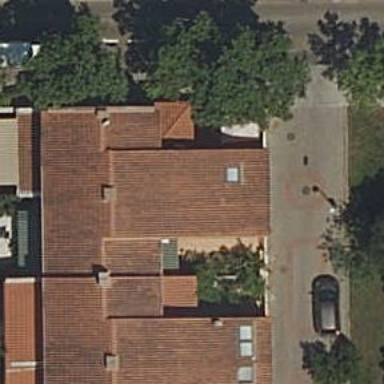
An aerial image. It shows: Terrace building.